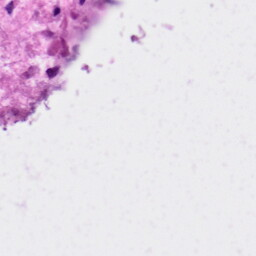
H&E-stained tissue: Skin